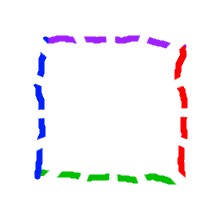
Shape: square